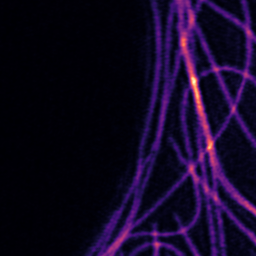
Label: Super-resolution Microtubules image